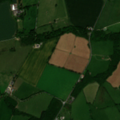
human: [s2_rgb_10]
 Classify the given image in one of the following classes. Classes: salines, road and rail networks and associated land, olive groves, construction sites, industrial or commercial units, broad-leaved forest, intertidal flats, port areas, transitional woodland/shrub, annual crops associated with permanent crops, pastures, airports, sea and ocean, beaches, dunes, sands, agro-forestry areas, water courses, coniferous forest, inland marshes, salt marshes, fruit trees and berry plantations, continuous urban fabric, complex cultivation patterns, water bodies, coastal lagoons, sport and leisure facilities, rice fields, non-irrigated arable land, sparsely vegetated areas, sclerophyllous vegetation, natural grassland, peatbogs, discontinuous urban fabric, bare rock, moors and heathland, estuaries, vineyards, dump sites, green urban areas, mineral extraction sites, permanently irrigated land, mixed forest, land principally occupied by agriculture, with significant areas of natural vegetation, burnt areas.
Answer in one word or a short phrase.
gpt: non-irrigated arable land, pastures